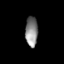
Tissue: skin
Cell type: Others
Senescence score: 0.8235
Nuclear area (px): 368
Mean DAPI intensity: 134.671